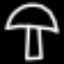
Label: mushroom